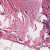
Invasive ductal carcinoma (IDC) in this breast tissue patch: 1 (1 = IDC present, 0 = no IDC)